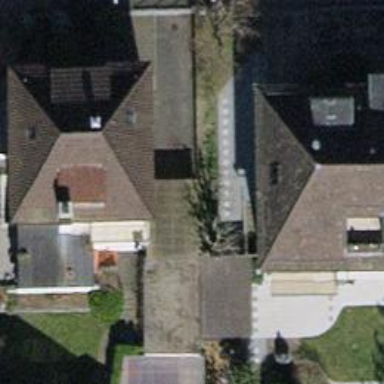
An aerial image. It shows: Detached building.